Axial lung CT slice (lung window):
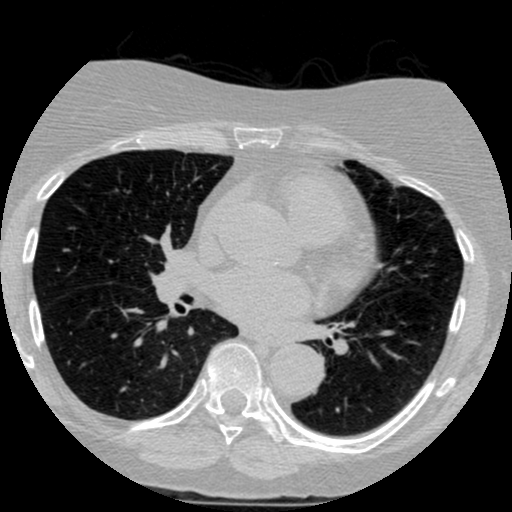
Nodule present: no